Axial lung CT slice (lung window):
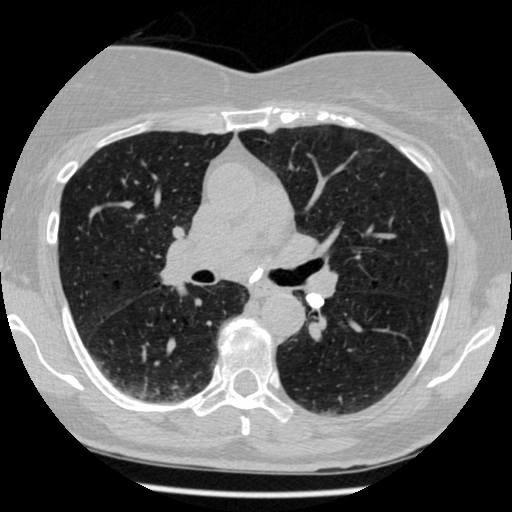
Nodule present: no